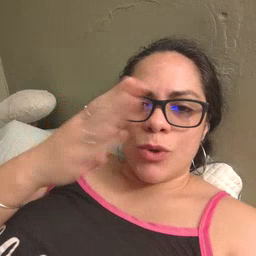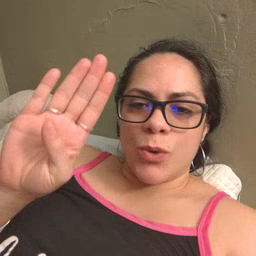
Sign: blue